【题型】证明题　【知识点】平面几何　【难度】easy
如图, 在 $\triangle ABCD$ 中, 点 $E$ 在边 $AB$ 上, $DE^2 = AE \cdot CD$。

(1) 证明：$AD \cdot CD = CE \cdot DE$；

(2) 当点 $E$ 是边 $AB$ 的中点时, 分别延长 $DE$、$CB$ 交于点 $F$, 求证：$AB^2 = 2EF^2$。
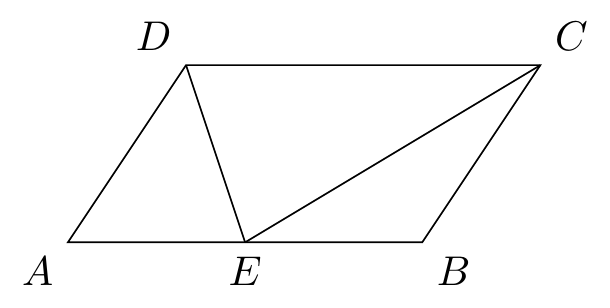
【解答】
证明：
(1) $\because$ 在 $\triangle ABCD$ 中, $AB // CD$,

$\therefore \angle AED = \angle CDE$,

$\because DE^2 = AE \cdot CD$,

$\therefore \frac{DE}{AE} = \frac{CD}{DE}$,

$\therefore \triangle ADE \sim \triangle ECD$,

$\therefore \frac{AD}{CE} = \frac{DE}{CD}$,

$\therefore AD \cdot CD = CE \cdot DE$；

(2) 在 $\triangle ABCD$ 中, $AB = CD$, $AD // BC$,

$\therefore \angle A = \angle FBE$, $\angle ADE = \angle F$,

$\because$ 点 $E$ 是边 $AB$ 的中点,

$\therefore AE = BE$,

$\therefore \triangle ADE \cong \triangle BFE$ (AAS),

$\therefore DE = EF$,

$\because DE^2 = AE \cdot CD$,

$\therefore EF^2 = \frac{1}{2} AB \cdot AB$,

$\therefore AB^2 = 2EF^2$。
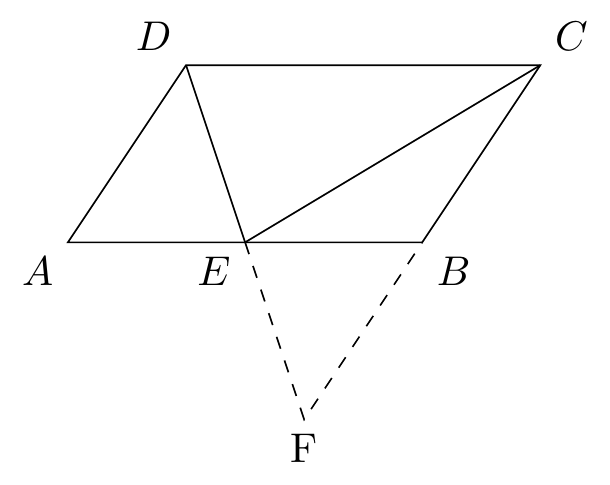